Question: As shown by the picture below, I have a QLabel with unwanted whitespace between the "Actual definition" and the text in the QLabel. I've tried setting the vertical alignment to 'AlignTop', setting the style sheet to 'QLabel{padding: 0 0 0 0px;}', but this is the end result:

How can I fix this?
While creating a test UI file, I discovered that the cause behind this was my setting the indent to '15'. How can I keep the indent to the right without causing the indent to the bottom (and while keeping the alignment of the text to the top of the label)? <URL>.
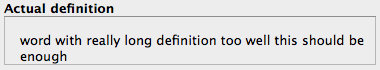
Answer: Instead of using 'indent', try using 'padding-left' in a style sheet.